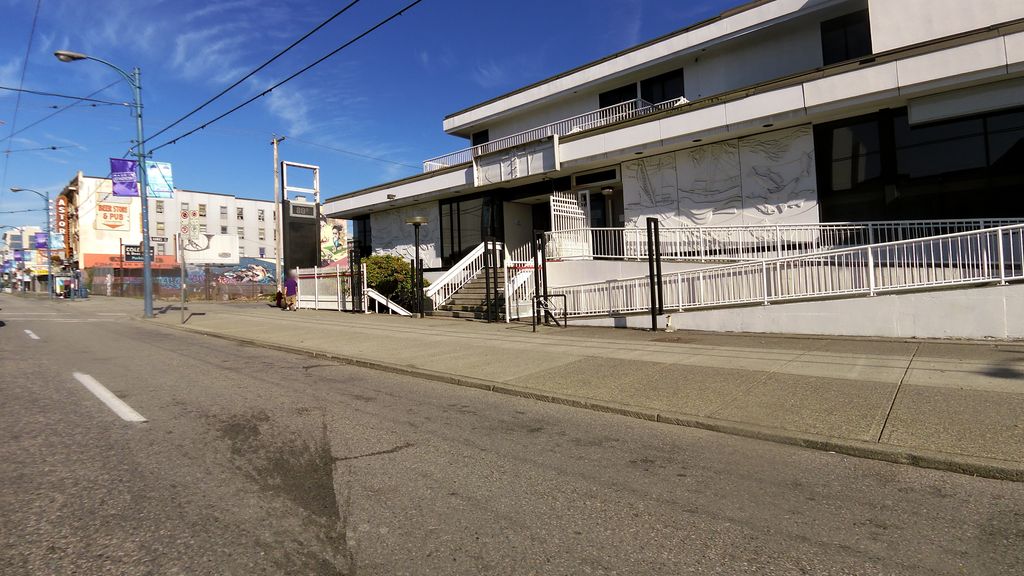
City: vancouver